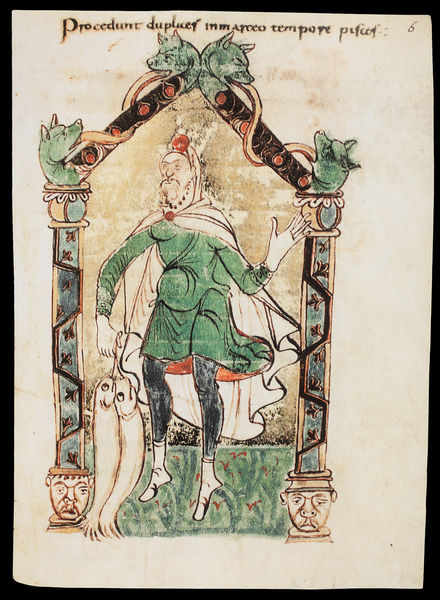
Titel: Martyrologium des Wandalbert von Prüm, 36 Blätter
Standort: Herkunft: Reichenau (EU - D - BW)
Institution: Bibliotheca Apostolica Vaticana
Schlagwörter: blau, mann, umhang, wasser, weiß, grün, köpfe, schwarz, säulen, rot, tiere, wiese, bart, gesicht, stehen, mantel, schrift, schuhe, fischer, bauch, fisch, zunge, baldachin, lilien, petrus, zungen, fische, angler, latein, lateinisch, fischfang, tierköpfe, buchmalerei, 6, rische